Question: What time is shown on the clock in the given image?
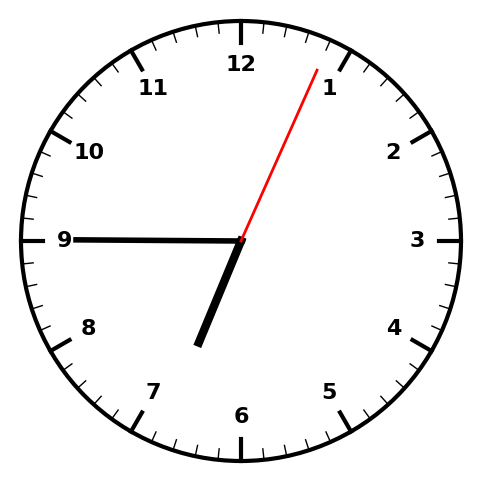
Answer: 06:45:04